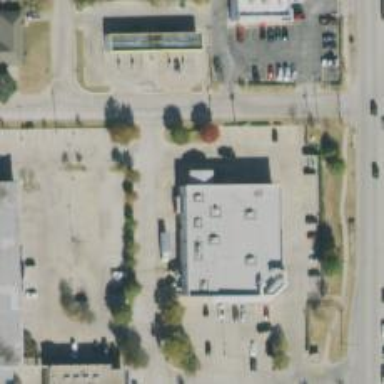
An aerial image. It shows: Pharmacy providing healthcare services.